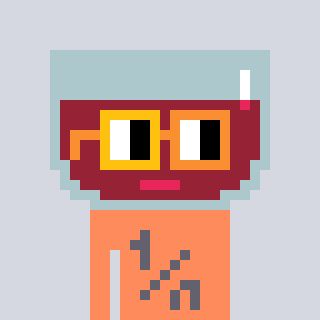
a pixel art character with square yellow and orange glasses, a wine-shaped head and a peachy-colored body on a cool background